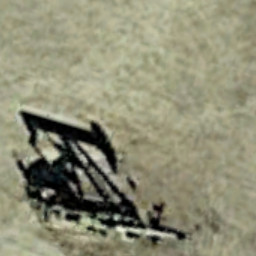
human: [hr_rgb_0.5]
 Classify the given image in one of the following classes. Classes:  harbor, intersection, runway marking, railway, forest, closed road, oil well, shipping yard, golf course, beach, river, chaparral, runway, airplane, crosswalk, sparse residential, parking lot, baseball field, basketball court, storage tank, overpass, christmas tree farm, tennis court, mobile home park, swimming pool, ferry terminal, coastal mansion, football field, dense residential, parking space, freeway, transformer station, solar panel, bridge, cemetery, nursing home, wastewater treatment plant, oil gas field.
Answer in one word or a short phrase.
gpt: oil well